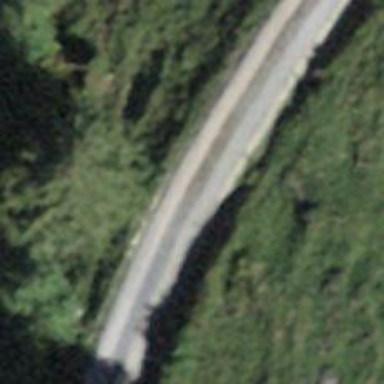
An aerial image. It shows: Well-maintained track road of grade 1.